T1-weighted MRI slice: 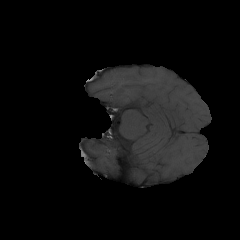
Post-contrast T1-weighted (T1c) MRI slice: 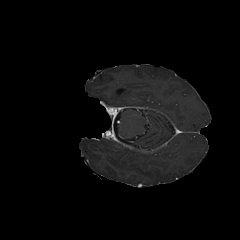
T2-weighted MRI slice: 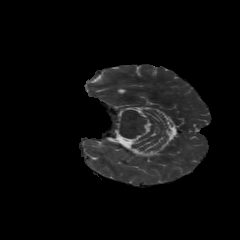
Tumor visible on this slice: no